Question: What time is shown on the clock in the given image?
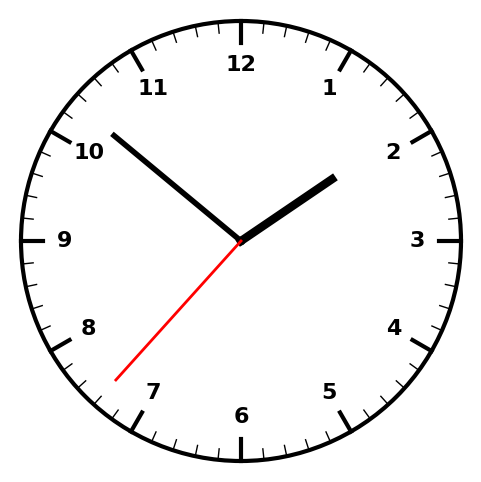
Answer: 01:51:37